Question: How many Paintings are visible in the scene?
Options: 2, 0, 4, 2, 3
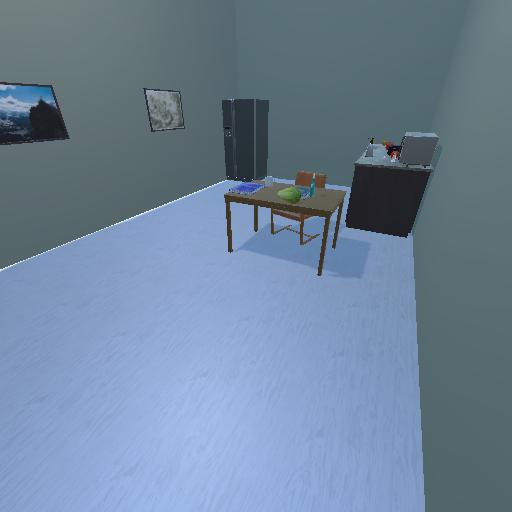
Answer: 2